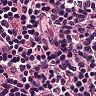
Metastatic tissue present: no